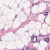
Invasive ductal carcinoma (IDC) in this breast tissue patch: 1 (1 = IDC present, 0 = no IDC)